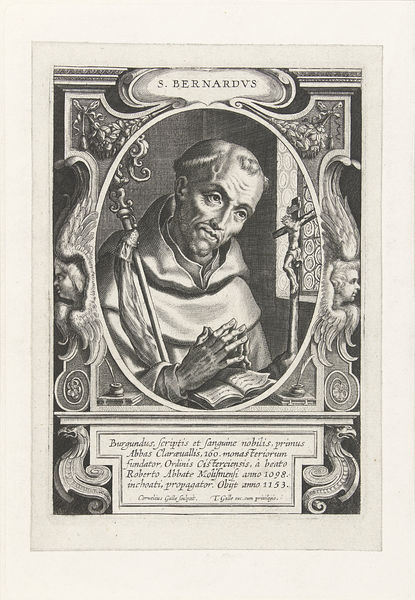
Titel: H. Bernardus van Clairvaux
Künstler: Cornelis (I) Galle
Standort: Amsterdam
Institution: Rijksmuseum
Schlagwörter: flügel, mann, fenster, blüten, rahmen, bildnis, hände, portrait, porträt, oval, engel, früchte, schrift, schnabel, stab, glatze, ornamente, buch, kreuz, druckgraphik, stich, text, beten, gebet, christus, jesus, mönch, bommel, betend, tonsur, bischofsstab, bernhard, vita, portrt, heiligenbildnis, bernardus, s. bernardus, bernhard von clairveau, kreuzoval